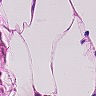
Metastatic tissue present: no